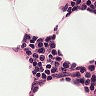
Metastatic tissue present: no